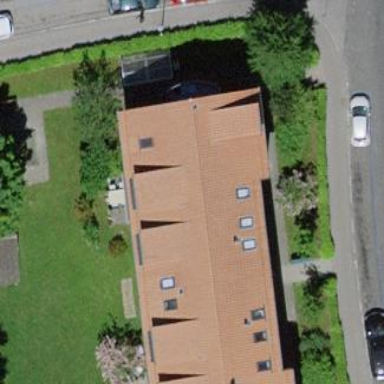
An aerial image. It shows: Gabled apartments building with roof tiles. The roof is oriented along the building.